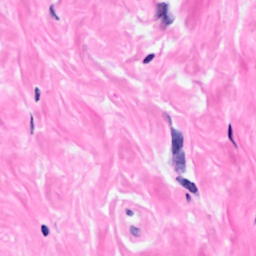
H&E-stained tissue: Breast